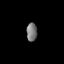
Tissue: prostate
Cell type: T cells
Senescence score: 0.8032
Nuclear area (px): 189
Mean DAPI intensity: 120.545